Interaction volume radius: 5 \u00c5
Interaction volume height: 10 \u00c5
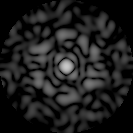
Disorder parameter: 0.8105